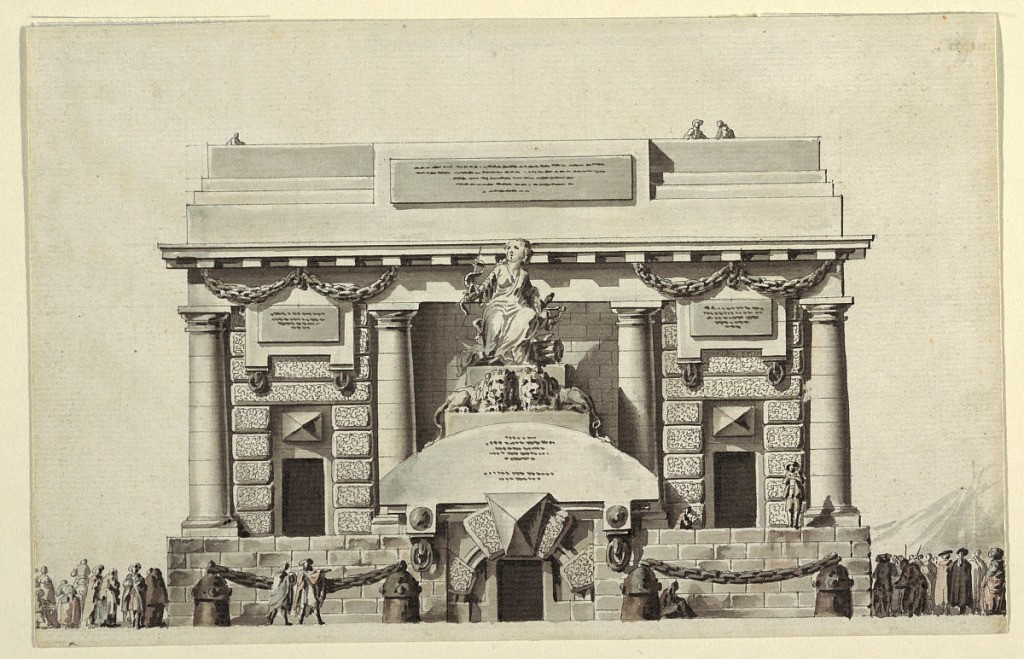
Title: Design for Temple of Justice or Temple of Immortality
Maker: Jean-Charles Delafosse, French, 1734 – 1789
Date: ca. 1765
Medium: Pen and black ink, brush and pink, blue and gray wash, black chalk on paper
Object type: Drawing
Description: Elevation of a building reminiscent of a prison with a square plan and flat roof or terrace. Three small figures can be seen standing there.  The building has rusticated walls and four Doric columns on the front facade.  There are three small entrances to the building.  The one in the center is at the base level while the two side entrances are elevated from the ground by a high foundation.  A large panel with an inscription is placed on the side of the terrace's balustrade.  Positioned against the main facade, at the center, is a sculptural grouping of "Justice."  It is placed directly above the central doorway.  Crowds of people surround the structure, and isolated persons or couples are dispersed elsewhere.